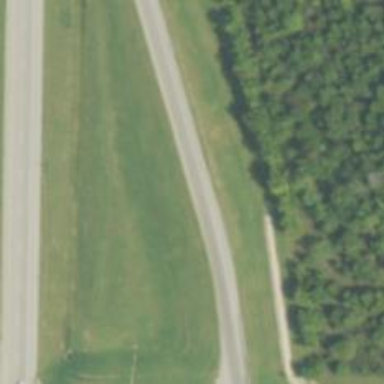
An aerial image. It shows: Trunk link highway.